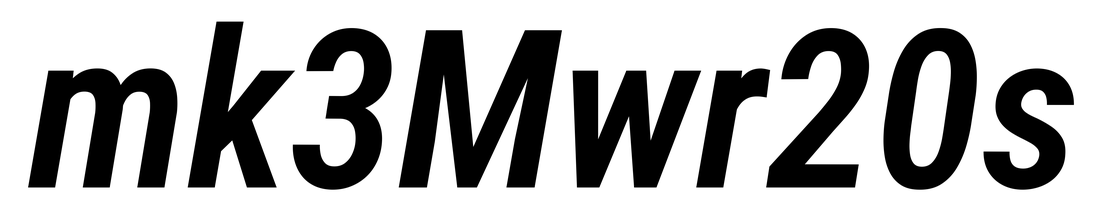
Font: Roboto-Italic_Condensed_SemiBold_Italic